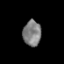
Tissue: prostate
Cell type: T cells
Senescence score: 0.3049
Nuclear area (px): 447
Mean DAPI intensity: 128.143